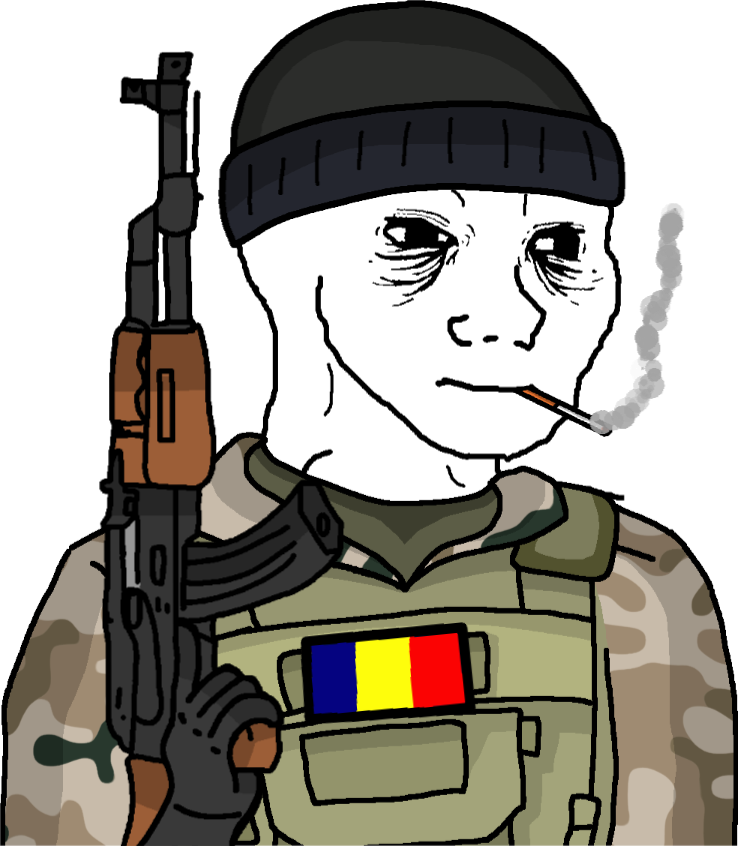
Label: 5_Tired_Wojak